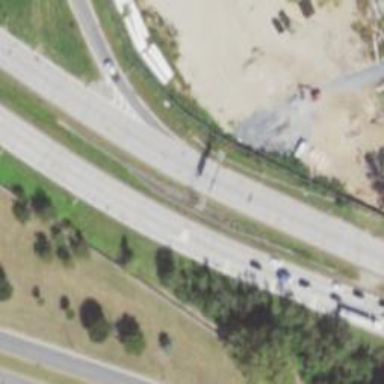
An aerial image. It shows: Trunk highway with expressway features.